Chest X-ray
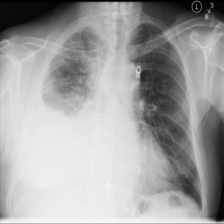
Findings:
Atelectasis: negative
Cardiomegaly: negative
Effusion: positive
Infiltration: negative
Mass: negative
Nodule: negative
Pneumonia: negative
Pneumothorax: negative
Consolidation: negative
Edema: negative
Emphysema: negative
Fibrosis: negative
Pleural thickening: negative
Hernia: negative